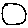
Label: circle